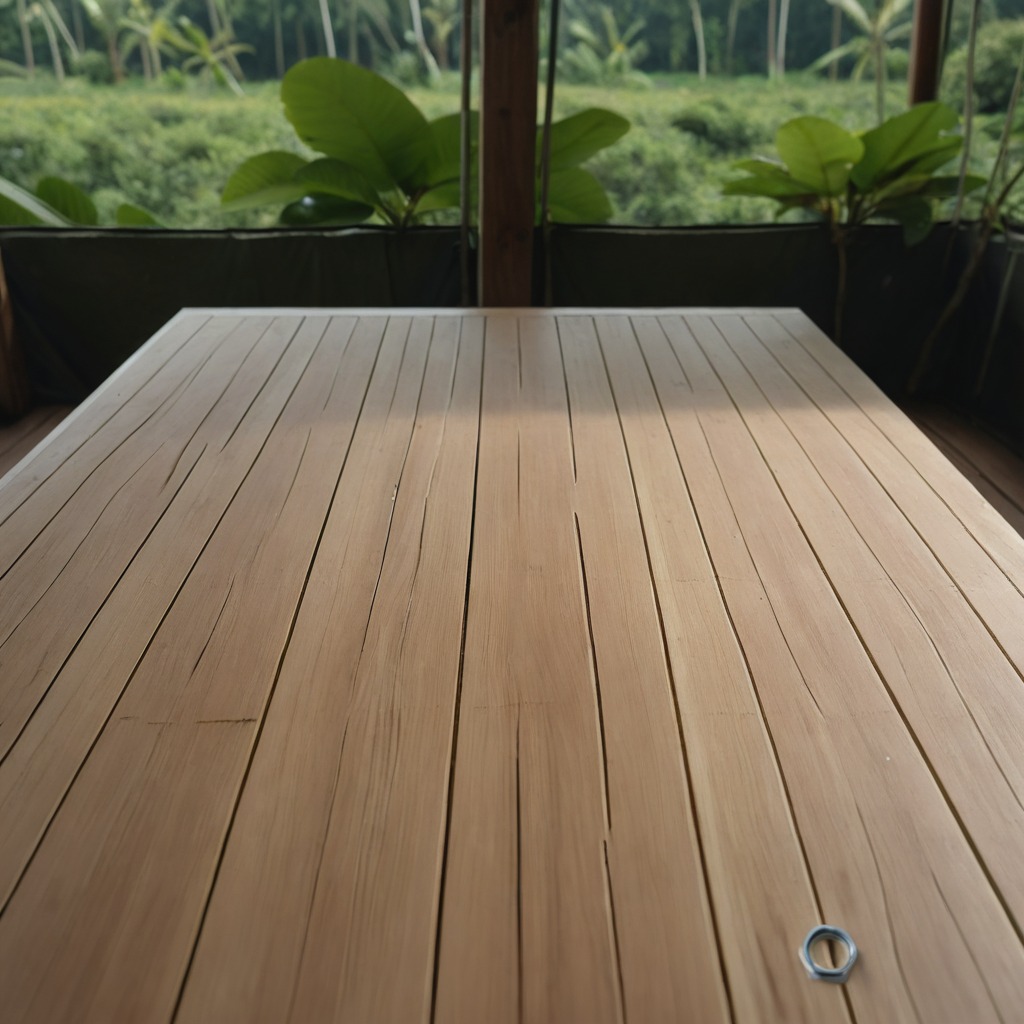
A metal nut is lying on the wooden table.